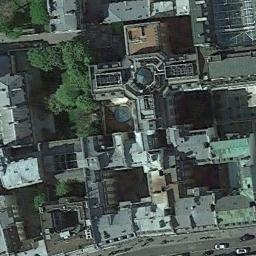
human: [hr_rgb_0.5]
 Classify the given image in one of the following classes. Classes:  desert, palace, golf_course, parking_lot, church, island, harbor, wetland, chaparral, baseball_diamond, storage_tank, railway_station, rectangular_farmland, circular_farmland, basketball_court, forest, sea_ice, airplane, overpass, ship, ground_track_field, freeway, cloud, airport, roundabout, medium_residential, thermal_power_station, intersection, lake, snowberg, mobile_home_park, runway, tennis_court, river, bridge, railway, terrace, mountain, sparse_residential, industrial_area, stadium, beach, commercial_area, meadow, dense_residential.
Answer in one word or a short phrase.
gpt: commercial_area